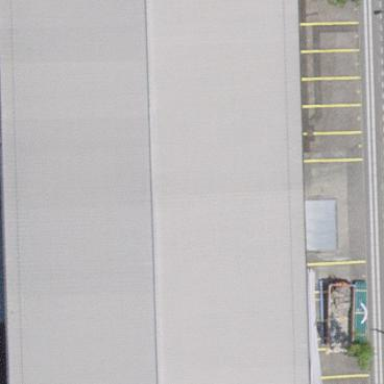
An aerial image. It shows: Industrial building.